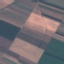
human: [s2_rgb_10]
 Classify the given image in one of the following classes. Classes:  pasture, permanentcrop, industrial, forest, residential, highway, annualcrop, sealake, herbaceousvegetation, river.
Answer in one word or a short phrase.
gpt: AnnualCrop